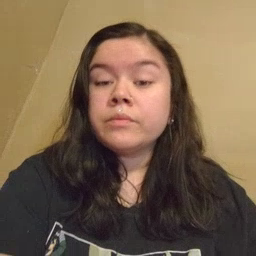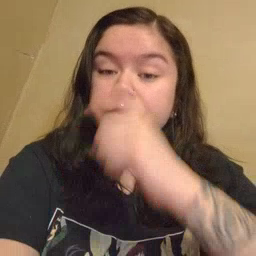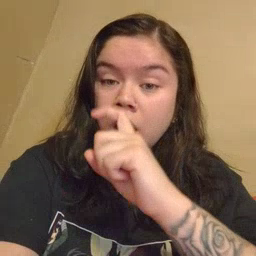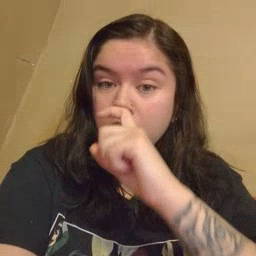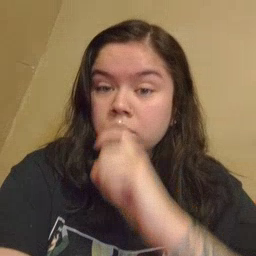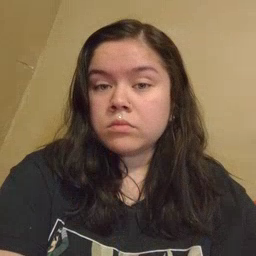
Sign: doll